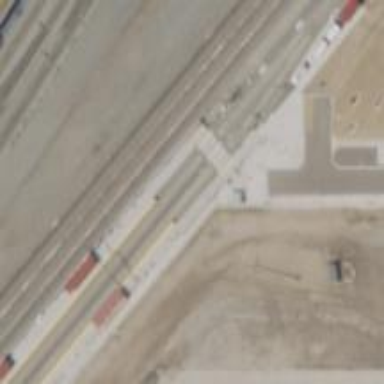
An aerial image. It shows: Railway crossing.